The image is the raw time-domain waveform of a rolling-element bearing's vibration signal. Classify the bearing condition as one of: normal, inner_race, outer_race, ball.
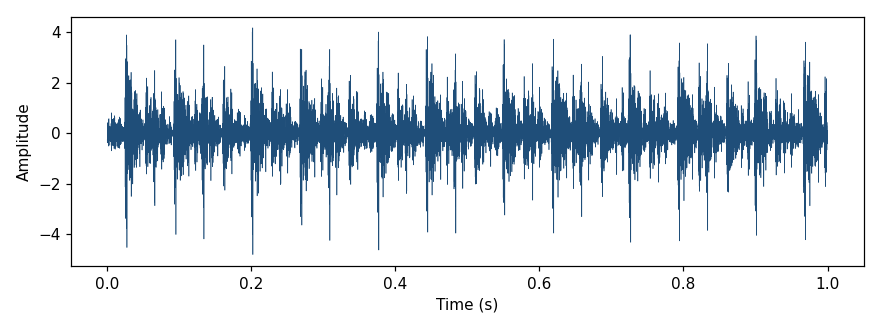
Answer: outer_race